Question: How do I increase the speed of the virtual device emulator in the Eclipse SDK for Android app development?
I have been searching all over the internet to find out how to speed this thing up, but I can't seem to find a fix that actually works for me.
Another problem I'm having is that I can't get the RAM above 1024MB.
Thanks for all the help. I have now fixed the speed. For anyone with the same problem, make sure this box is checked.

However, I still can't get my RAM above 1024 MB. What's the fix for that?
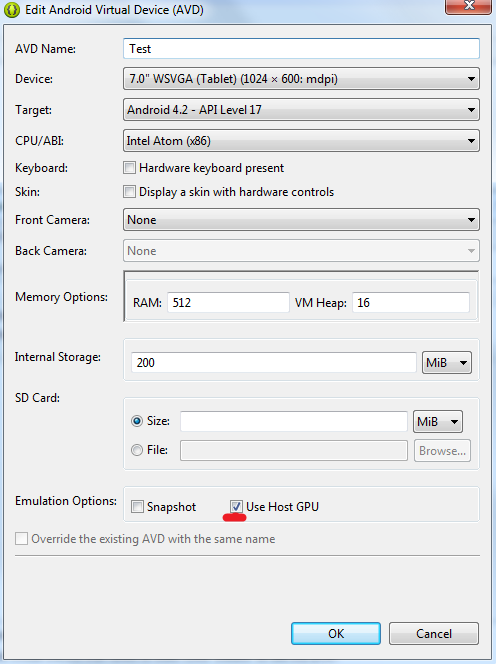
Answer: Method I've found which has worked on both my laptop and desktop that I use for development is when you create or edit the Android Emulator (AVD) there is an option near the bottom that says use Host GPU.

I've have found this to work on all Android versions
I missed the bit about the RAM problem. You haven't said if there is an error regarding the memory issue, but if you seeing failed to allocate memory: 8 then you need to modify the AVD config.
Go to C:\Users\your_name.android\avd\avd_name\config.ini and find hw.ramSize and make sure that MB is on the end of the number.